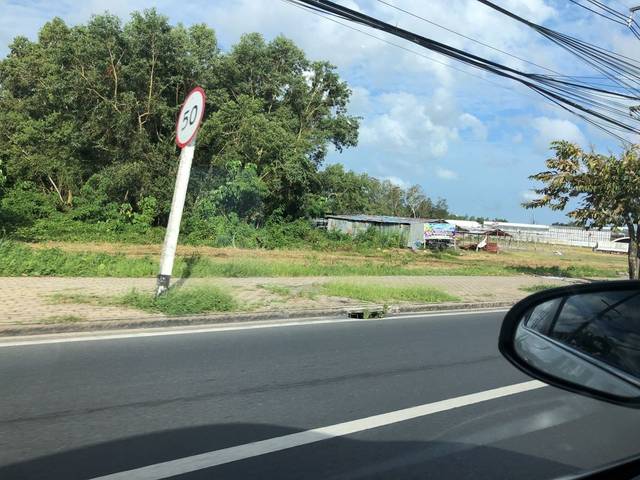
Region: Thailand
Coordinates: 7.973, 98.369